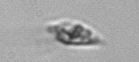
Label: Oxytoxum